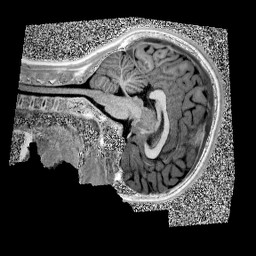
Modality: UNIT1
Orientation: sagittal
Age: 12
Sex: female
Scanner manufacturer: siemens
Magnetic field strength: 3 T
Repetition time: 4 s
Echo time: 0.00299 s